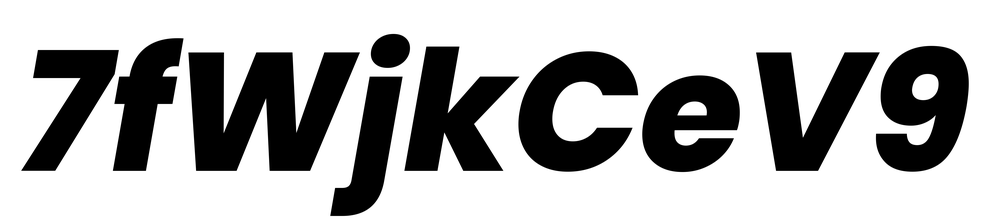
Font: Poppins-ExtraBoldItalic